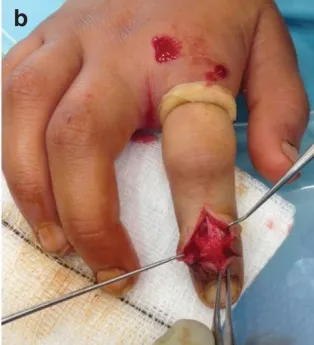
Appearances once reduced.
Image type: medical_photograph (other_medical_photograph)